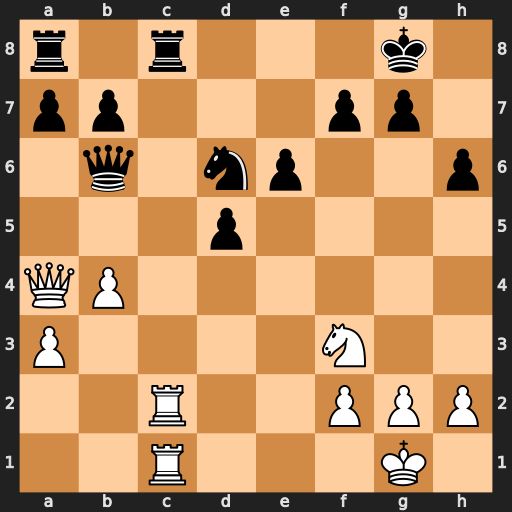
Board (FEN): r1r3k1/pp3pp1/1q1np2p/3p4/QP6/P4N2/2R2PPP/2R3K1
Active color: w
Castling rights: -
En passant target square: -
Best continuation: Rxc8+ Nxc8 Qe8+